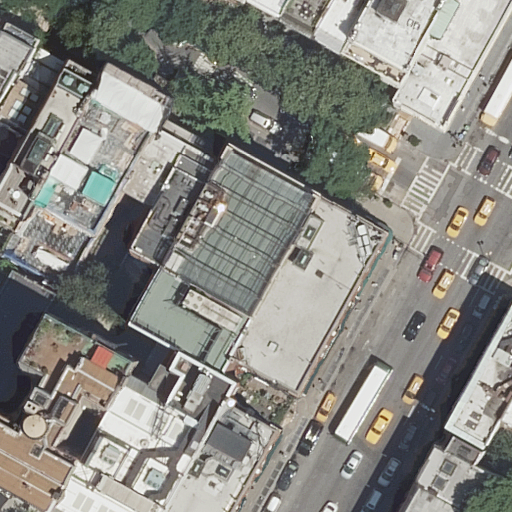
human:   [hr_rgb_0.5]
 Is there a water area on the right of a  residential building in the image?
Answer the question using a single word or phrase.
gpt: no

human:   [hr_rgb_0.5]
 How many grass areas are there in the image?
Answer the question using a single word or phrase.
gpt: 0

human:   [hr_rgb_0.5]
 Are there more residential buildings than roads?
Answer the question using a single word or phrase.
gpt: yes

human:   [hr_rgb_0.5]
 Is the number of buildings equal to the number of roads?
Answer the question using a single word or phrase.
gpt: no

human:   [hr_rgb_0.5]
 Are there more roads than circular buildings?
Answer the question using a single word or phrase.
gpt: yes

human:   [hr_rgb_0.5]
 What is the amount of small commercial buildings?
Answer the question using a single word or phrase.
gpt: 0

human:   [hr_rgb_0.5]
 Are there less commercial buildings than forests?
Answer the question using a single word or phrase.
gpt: no

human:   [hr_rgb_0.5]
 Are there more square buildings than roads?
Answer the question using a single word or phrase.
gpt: no

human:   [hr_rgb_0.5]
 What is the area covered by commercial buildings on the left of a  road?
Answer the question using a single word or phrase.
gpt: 0m2

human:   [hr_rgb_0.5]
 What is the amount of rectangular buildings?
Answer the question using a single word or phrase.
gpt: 19

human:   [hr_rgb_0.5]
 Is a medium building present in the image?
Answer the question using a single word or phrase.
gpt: yes

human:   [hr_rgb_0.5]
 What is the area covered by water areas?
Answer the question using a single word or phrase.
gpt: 0m2

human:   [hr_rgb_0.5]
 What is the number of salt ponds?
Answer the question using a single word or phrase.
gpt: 0

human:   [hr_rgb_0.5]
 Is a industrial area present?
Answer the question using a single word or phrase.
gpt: no

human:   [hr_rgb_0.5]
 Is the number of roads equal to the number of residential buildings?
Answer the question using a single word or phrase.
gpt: no

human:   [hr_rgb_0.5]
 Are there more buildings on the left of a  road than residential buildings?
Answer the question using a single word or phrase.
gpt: no

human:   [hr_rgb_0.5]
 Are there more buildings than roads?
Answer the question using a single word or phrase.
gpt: yes

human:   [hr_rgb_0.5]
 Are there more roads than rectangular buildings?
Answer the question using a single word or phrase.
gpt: no

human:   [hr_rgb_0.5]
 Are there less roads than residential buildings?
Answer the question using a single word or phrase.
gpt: yes

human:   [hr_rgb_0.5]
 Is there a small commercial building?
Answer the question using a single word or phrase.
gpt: no

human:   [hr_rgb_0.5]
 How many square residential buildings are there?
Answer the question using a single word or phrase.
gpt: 0

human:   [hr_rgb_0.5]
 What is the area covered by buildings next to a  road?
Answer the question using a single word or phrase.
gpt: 5147m2

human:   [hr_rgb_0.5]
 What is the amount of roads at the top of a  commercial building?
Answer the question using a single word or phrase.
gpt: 0

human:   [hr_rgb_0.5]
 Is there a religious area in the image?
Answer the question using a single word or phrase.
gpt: no

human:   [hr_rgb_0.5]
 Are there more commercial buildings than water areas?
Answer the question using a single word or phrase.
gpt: no

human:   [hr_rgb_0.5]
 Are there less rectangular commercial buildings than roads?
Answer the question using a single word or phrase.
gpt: yes

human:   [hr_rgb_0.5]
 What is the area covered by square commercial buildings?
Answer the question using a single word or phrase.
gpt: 0m2

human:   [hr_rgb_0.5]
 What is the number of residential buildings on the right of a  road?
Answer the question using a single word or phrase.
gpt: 7

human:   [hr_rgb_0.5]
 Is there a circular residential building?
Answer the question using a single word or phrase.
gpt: no

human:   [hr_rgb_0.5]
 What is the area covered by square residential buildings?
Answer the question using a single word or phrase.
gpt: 0m2

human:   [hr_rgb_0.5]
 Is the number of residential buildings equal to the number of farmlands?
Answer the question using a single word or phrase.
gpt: no

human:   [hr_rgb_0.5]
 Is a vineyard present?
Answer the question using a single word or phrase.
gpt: no

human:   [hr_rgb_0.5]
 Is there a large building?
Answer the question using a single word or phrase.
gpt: yes

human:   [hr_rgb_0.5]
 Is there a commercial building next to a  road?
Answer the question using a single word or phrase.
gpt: no

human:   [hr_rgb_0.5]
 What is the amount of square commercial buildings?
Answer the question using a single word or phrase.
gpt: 0

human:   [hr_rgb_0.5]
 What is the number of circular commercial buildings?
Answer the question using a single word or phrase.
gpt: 0